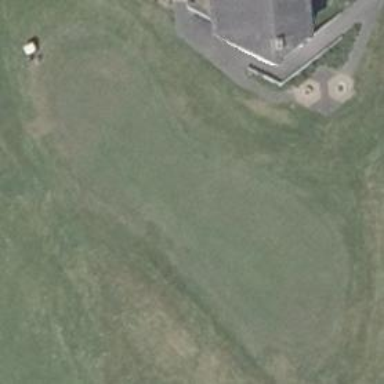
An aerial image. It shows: Golf green.